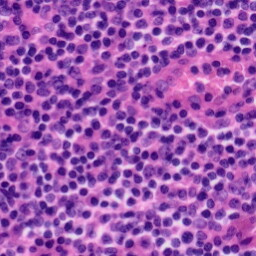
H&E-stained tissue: Tonsil